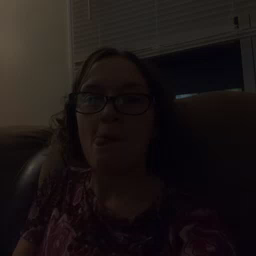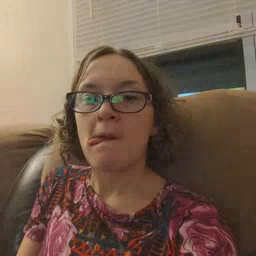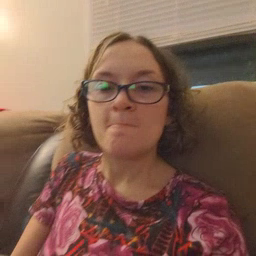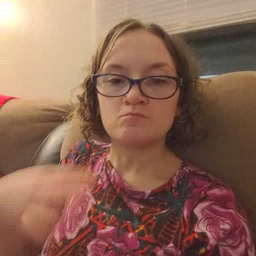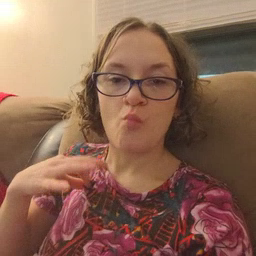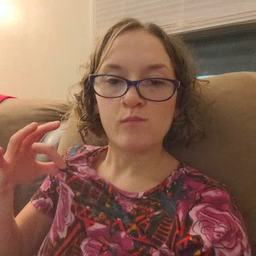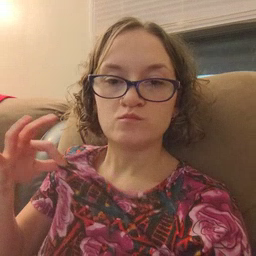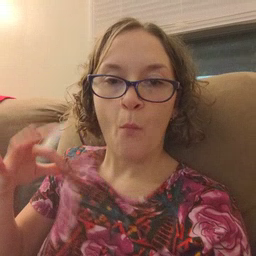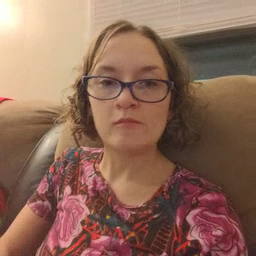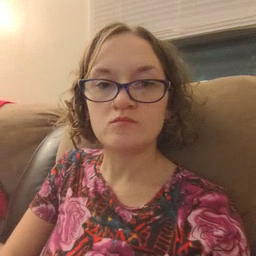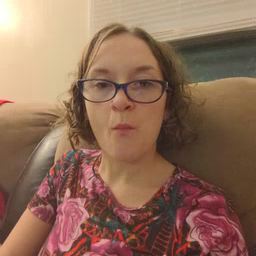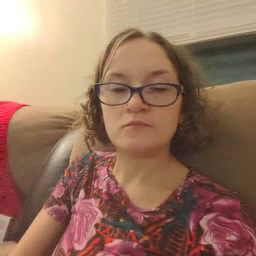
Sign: shirt